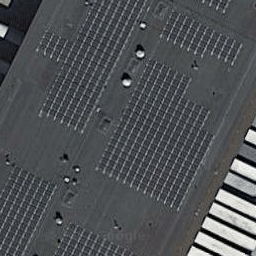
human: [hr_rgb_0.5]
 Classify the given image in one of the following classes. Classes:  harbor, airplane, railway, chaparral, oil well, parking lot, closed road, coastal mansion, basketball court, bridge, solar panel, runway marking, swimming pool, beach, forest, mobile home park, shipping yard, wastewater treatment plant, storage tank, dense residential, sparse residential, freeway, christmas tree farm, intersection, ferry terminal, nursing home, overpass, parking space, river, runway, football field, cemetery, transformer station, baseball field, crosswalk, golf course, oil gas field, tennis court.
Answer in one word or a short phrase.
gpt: solar panel